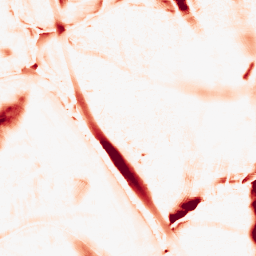
Category: morphological
Decomposition family: morphological_ellipse
Decomposition parameters: operation: opening
width: 30
height: 50
Upsampling method: cubic_mitchell
Upsampling parameters: scale: 4
Upsampling scale: 4